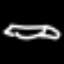
Label: pencil